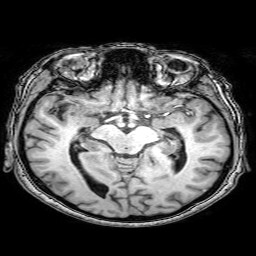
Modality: T1w
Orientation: coronal
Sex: female
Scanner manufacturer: philips
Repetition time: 0.008168 s
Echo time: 0.00377 s